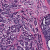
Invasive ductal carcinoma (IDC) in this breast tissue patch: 0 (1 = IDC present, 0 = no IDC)